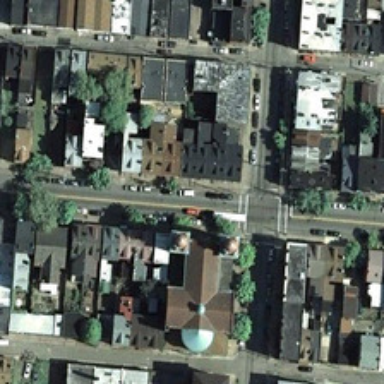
Many buildings and green trees are orderly in a dense residential area .